Interaction volume radius: 5 \u00c5
Interaction volume height: 10 \u00c5
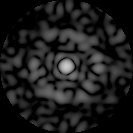
Disorder parameter: 0.8317